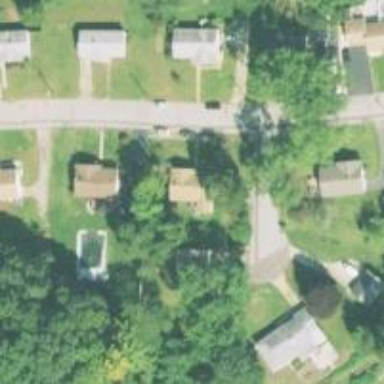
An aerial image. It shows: Residential driveway designated as service road.